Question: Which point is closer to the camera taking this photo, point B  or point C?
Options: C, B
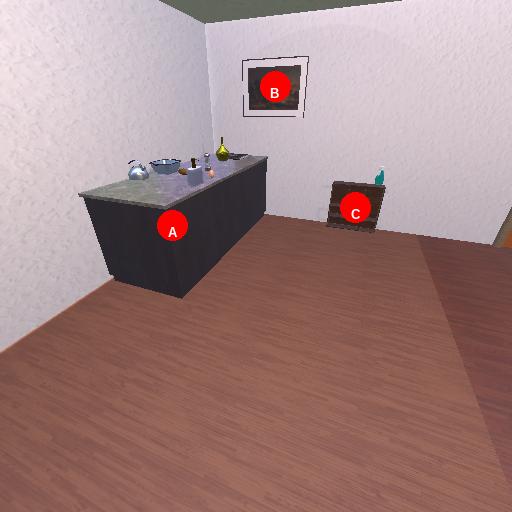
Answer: C